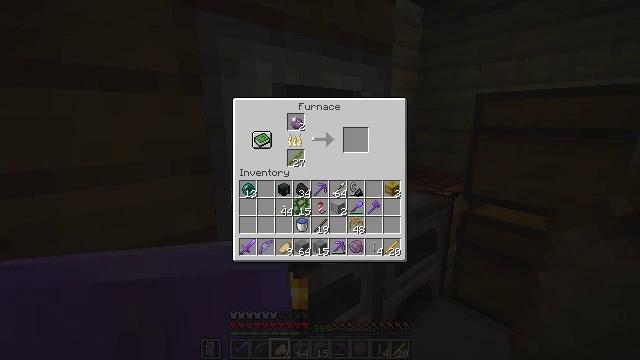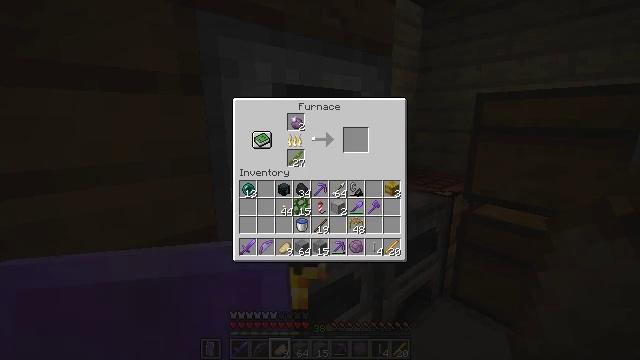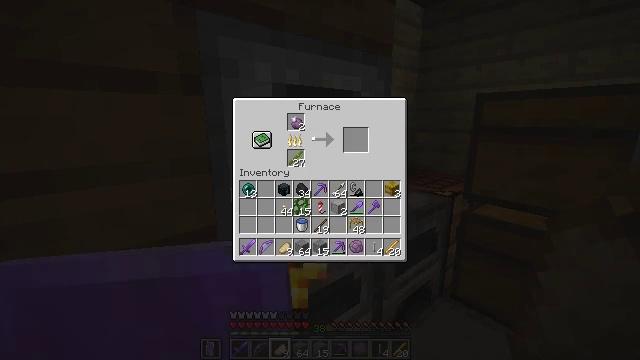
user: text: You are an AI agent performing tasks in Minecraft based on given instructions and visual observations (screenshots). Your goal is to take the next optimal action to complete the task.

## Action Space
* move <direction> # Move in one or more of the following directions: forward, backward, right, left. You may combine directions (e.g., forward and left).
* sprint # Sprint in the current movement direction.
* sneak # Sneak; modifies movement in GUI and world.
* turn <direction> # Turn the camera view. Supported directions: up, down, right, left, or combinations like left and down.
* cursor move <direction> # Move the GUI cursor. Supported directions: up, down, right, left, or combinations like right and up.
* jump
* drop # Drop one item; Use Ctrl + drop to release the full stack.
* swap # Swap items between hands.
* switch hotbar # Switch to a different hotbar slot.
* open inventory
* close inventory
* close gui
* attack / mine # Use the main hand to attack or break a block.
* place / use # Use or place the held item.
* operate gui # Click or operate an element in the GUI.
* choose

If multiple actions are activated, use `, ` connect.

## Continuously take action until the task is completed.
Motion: motion action
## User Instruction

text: craft item popped chorus fruit
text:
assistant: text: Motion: sneak, turn left
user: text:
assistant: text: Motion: turn left
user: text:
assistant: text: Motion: no_op